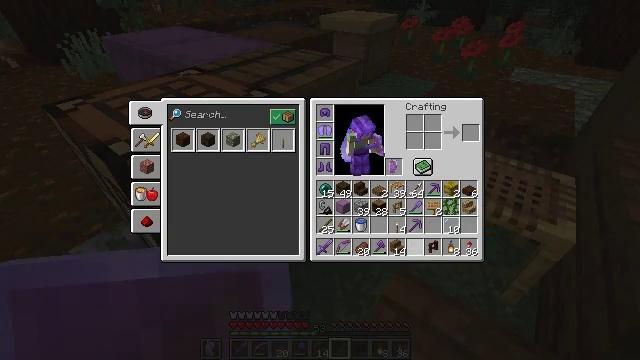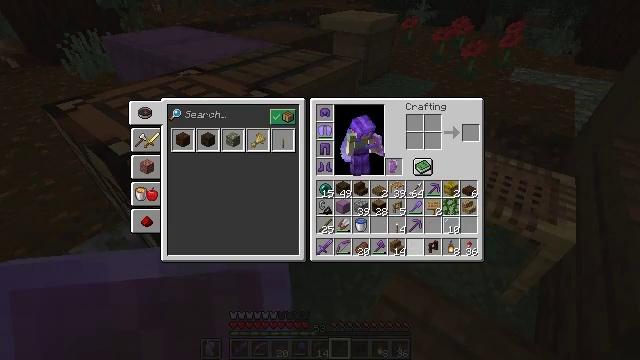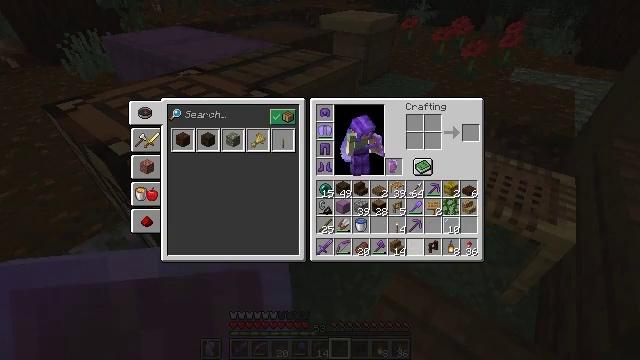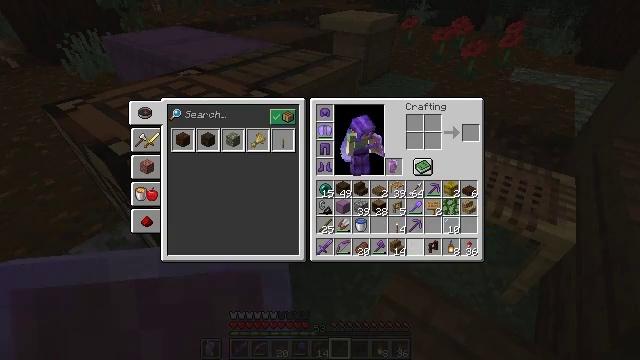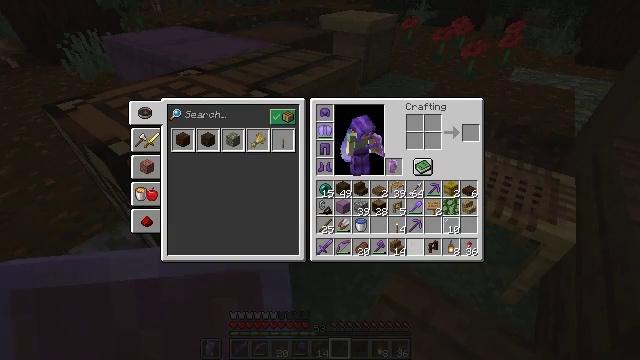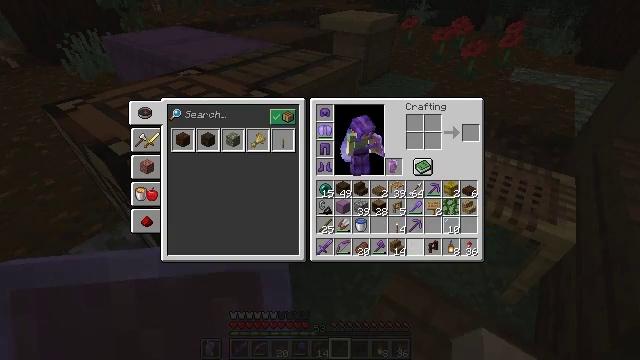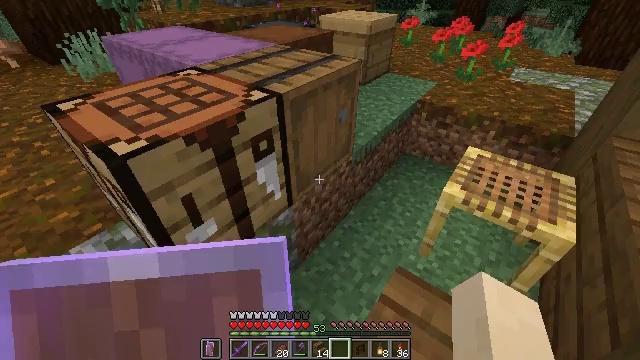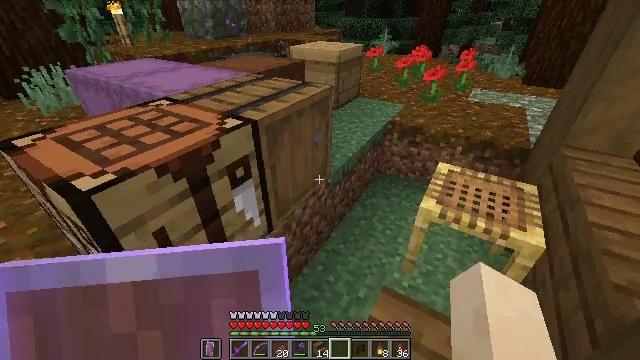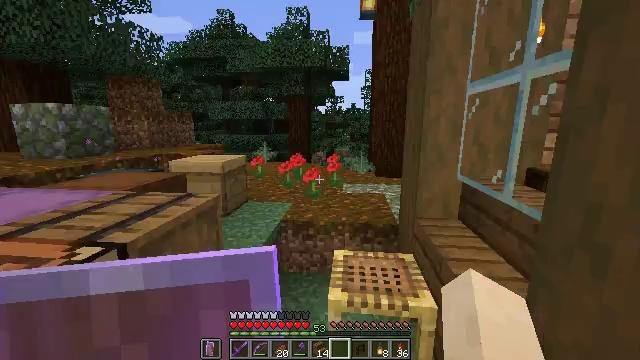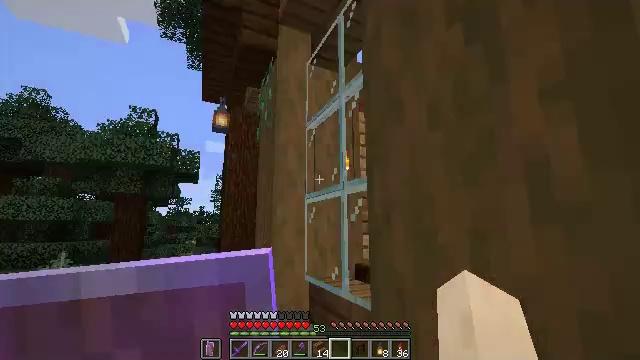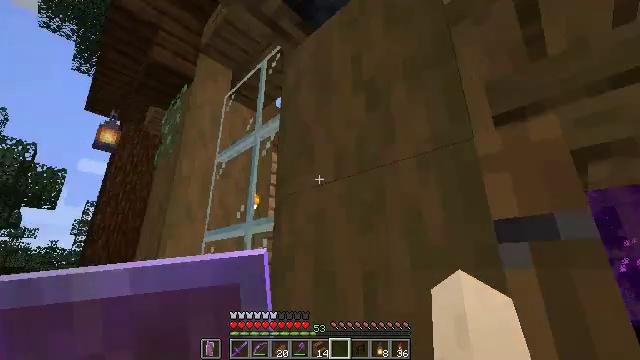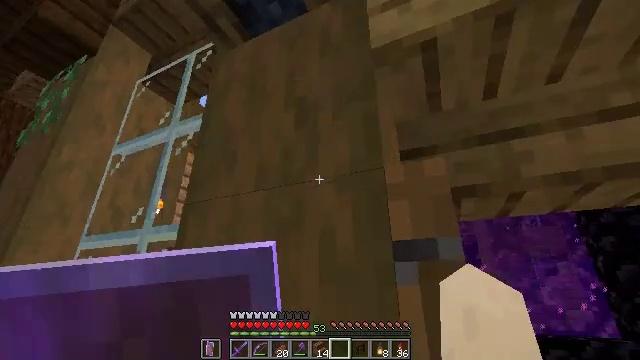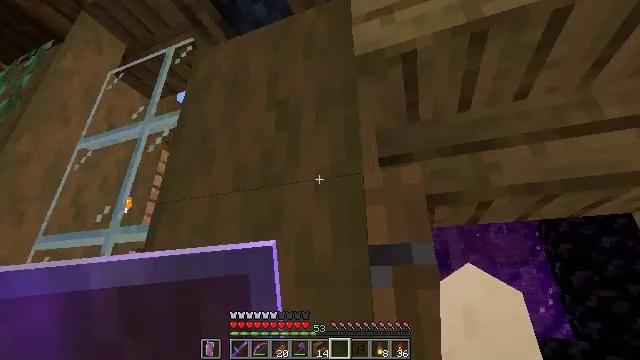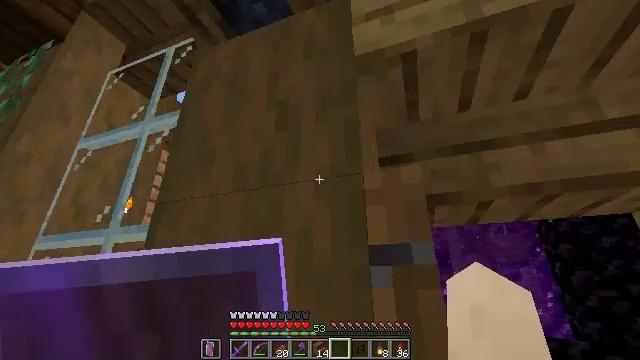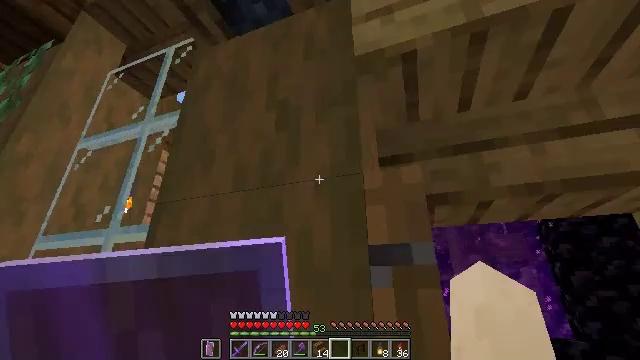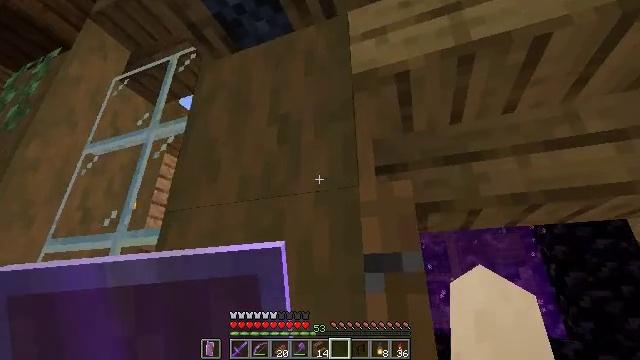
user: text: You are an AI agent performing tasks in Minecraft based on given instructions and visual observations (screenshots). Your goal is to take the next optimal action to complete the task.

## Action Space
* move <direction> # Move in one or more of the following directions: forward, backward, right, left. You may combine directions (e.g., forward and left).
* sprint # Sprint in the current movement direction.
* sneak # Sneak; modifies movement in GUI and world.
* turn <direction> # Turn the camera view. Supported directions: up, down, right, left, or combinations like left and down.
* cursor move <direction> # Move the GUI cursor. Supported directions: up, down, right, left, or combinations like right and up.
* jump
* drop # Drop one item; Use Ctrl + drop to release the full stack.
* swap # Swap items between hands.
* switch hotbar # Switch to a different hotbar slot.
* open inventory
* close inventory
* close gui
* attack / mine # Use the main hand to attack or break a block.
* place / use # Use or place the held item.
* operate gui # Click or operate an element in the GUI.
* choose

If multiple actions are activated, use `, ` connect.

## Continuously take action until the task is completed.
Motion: motion action
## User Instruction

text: Destroy the campfire carefully.
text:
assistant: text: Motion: no_op
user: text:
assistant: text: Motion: no_op
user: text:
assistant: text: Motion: no_op
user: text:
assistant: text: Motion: no_op
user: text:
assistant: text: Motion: no_op
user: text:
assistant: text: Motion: no_op
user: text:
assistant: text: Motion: turn right and up
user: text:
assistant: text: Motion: turn right and up
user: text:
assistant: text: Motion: turn right and up
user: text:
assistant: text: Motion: turn right and up
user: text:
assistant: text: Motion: turn right and up
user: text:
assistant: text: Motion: turn right
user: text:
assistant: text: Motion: no_op
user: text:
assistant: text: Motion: no_op
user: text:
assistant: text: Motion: move back
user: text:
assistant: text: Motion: move back
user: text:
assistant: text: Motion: move back
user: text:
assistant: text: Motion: move back
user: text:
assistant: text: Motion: move back
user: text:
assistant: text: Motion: move back
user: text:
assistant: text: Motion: move back
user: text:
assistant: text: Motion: move back
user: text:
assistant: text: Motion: move back
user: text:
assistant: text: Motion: no_op
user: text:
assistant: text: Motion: no_op
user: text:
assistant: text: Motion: no_op
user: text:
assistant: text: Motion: no_op
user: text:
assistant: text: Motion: no_op
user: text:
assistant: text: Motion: no_op
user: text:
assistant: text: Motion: no_op